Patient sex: M
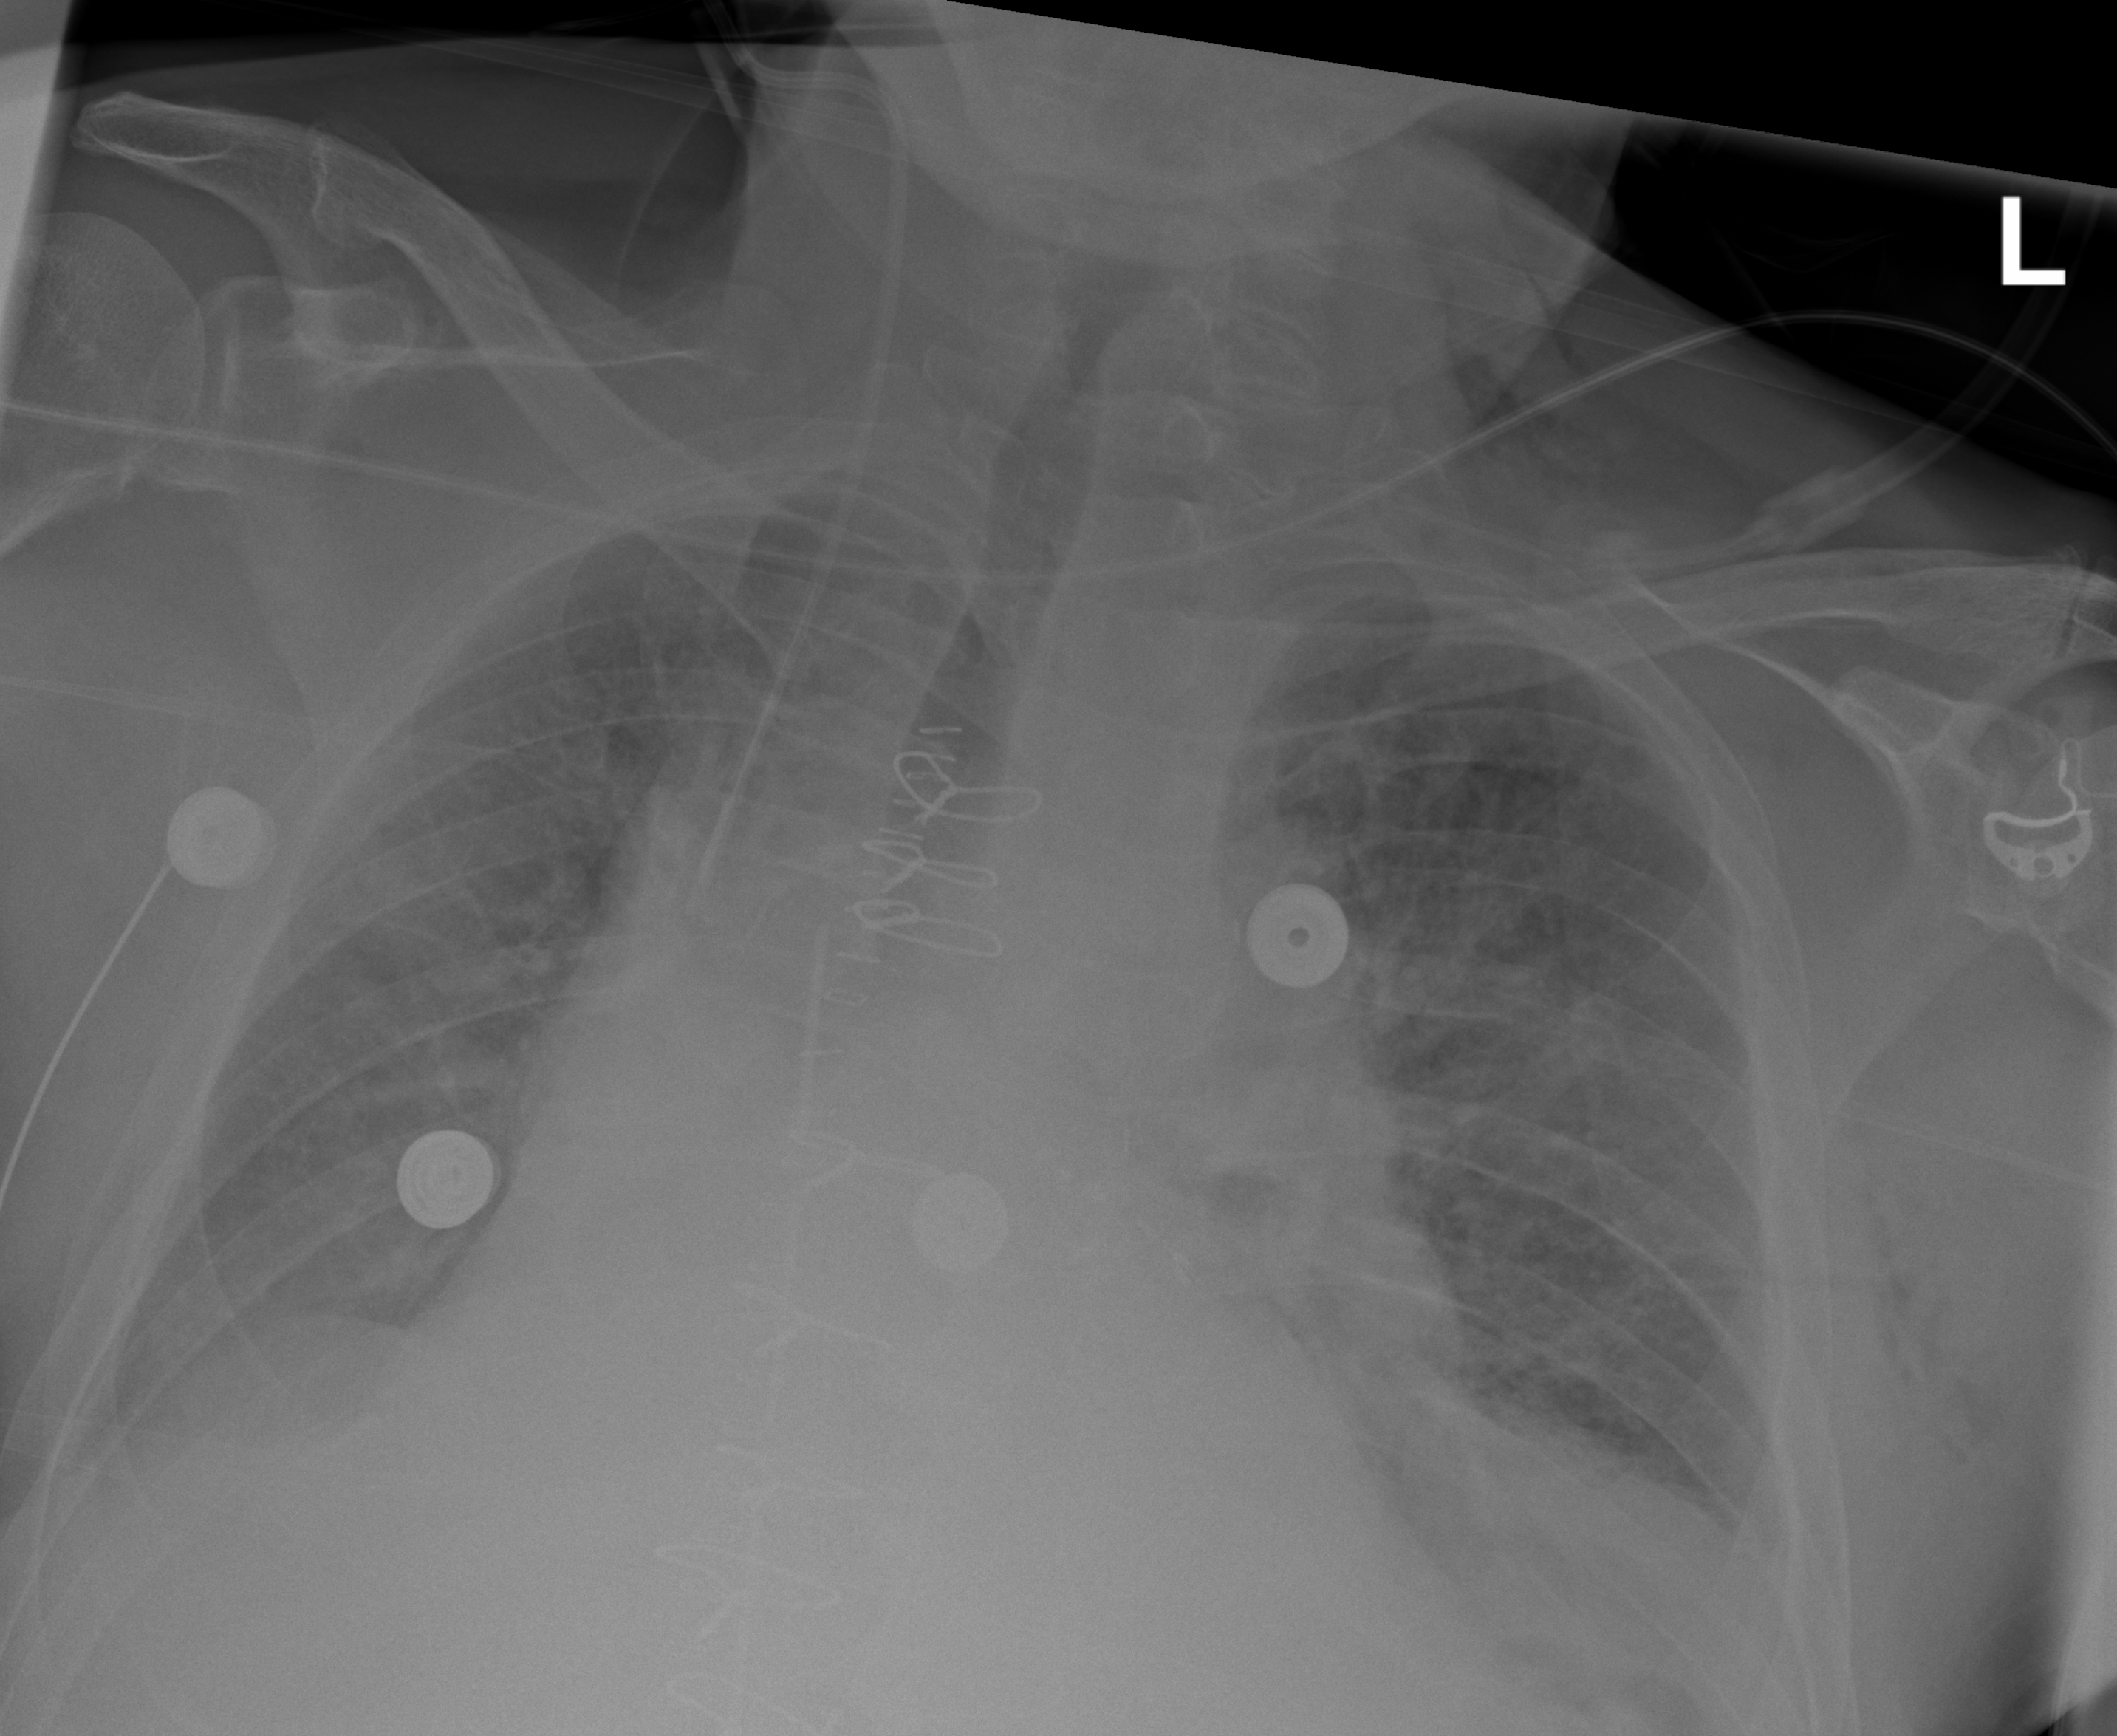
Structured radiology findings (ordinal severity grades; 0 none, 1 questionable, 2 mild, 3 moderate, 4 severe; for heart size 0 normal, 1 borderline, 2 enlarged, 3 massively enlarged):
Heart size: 2
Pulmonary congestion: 2
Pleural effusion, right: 2
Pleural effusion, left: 2
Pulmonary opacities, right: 2
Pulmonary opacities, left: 2
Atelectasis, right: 2
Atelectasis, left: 2